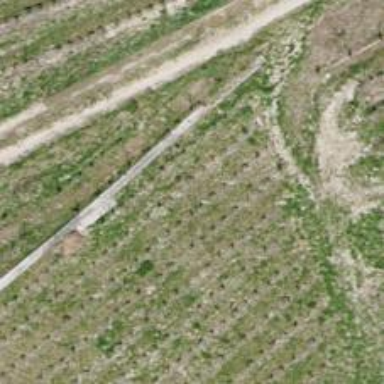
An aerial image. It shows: Retaining wall.